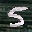
Label: 5